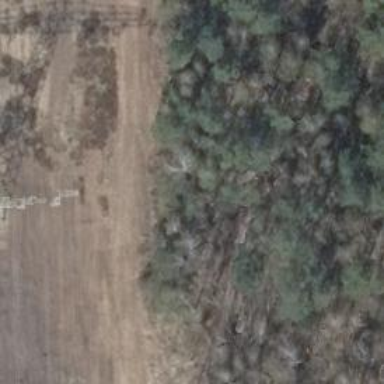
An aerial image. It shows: Hunting stand.